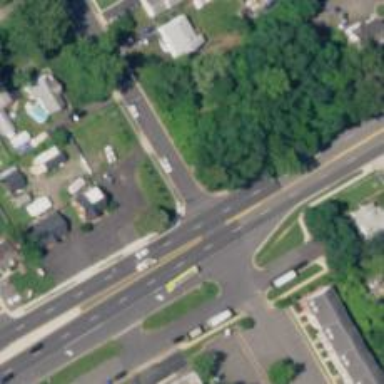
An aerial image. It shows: Road with stop sign.